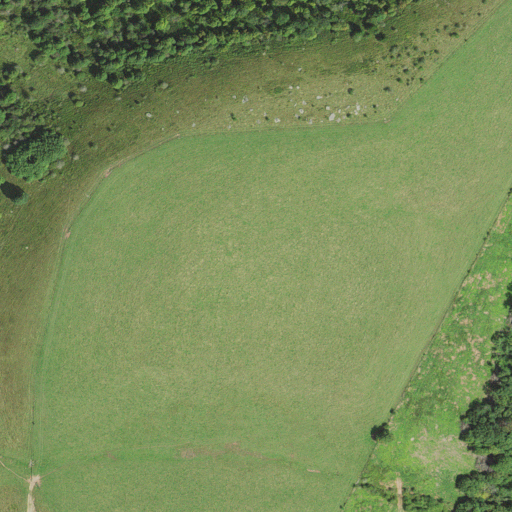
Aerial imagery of mountain in West Virginia named Harper Knob containing grassland, deciduous forest, and shrub